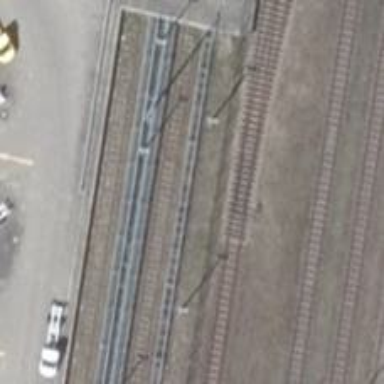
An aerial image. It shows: Railway switch.